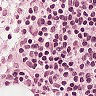
Metastatic tissue present: no